Interaction volume radius: 10 \u00c5
Interaction volume height: 15 \u00c5
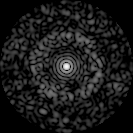
Disorder parameter: 0.8098